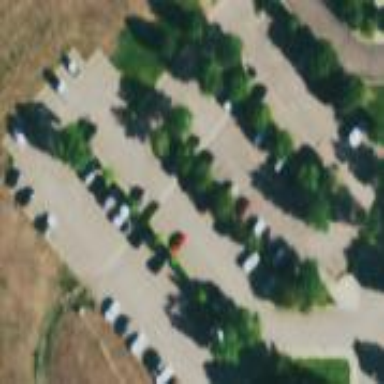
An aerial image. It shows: Parking area.